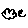
Label: cloud